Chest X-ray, PA view. Patient: 51 years old, sex M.
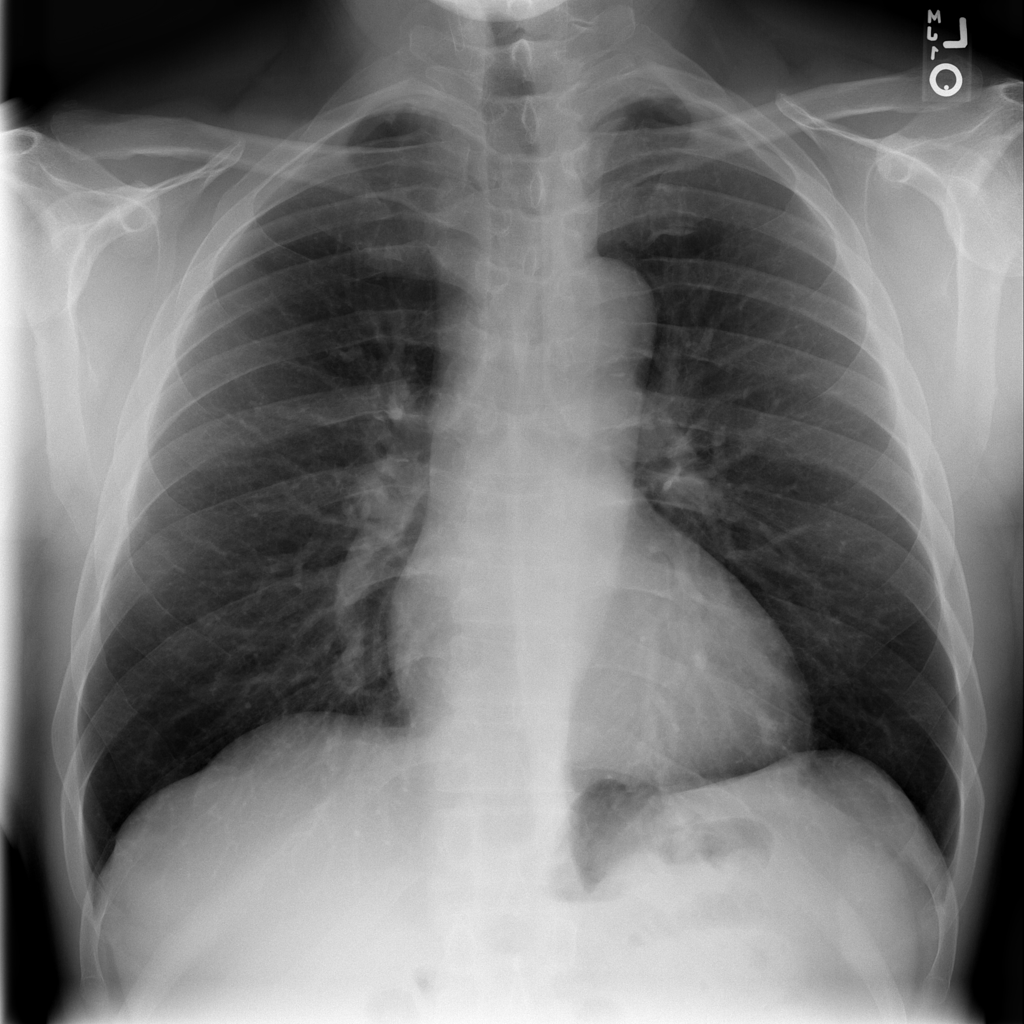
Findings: No Finding